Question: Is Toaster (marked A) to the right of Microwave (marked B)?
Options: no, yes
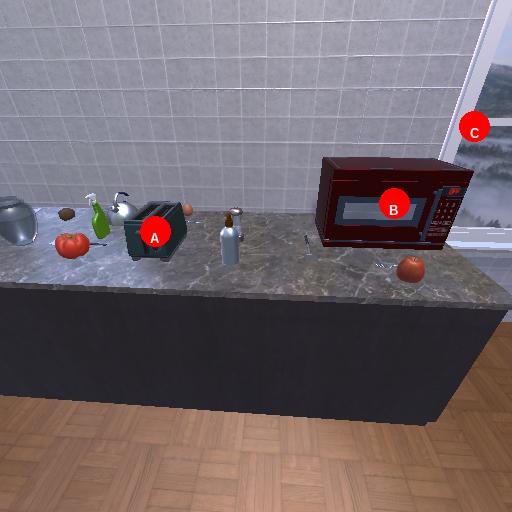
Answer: no